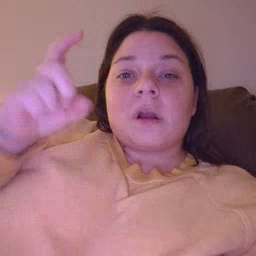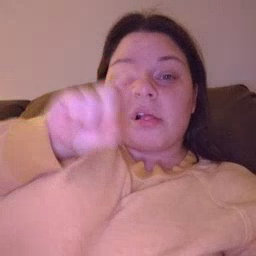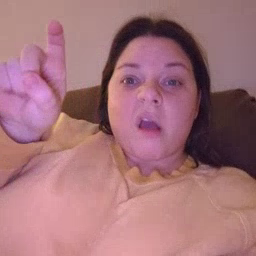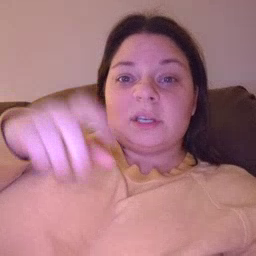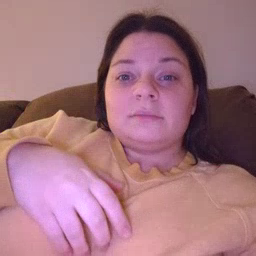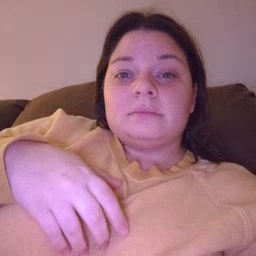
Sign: closet